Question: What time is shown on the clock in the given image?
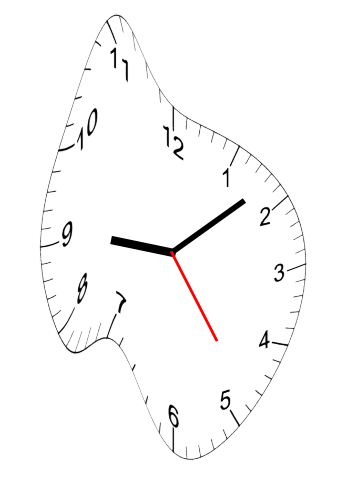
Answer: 09:08:24